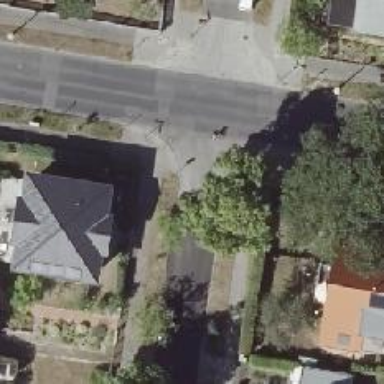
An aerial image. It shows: Road with "give way" sign.